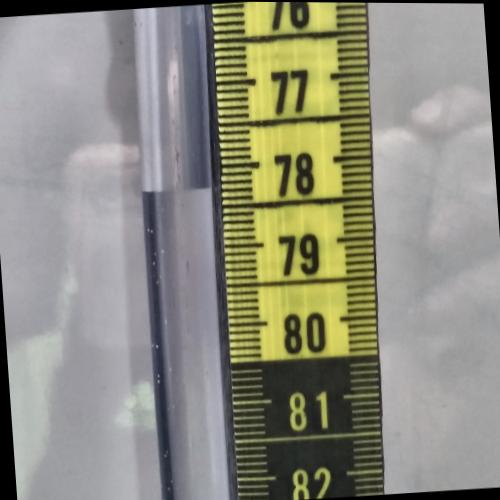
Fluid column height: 78.3 cm